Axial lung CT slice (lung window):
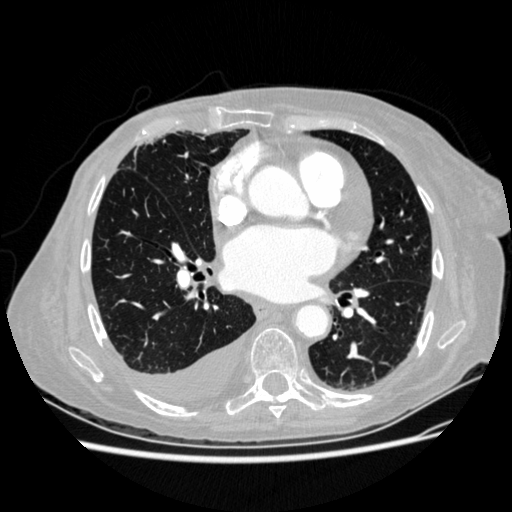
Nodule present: no